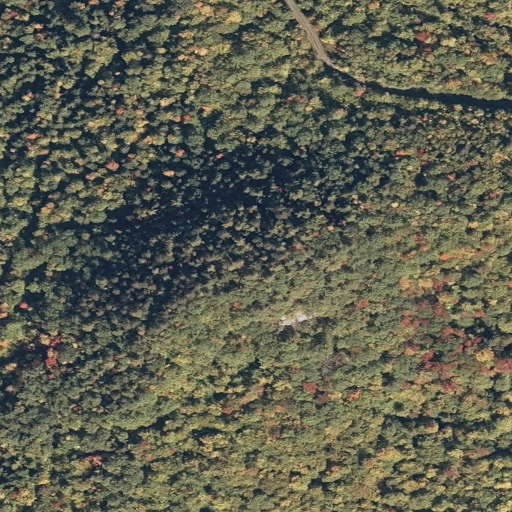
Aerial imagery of mountain in Maine named Peaked Hill containing deciduous forest, mixed forest, and evergreen forest